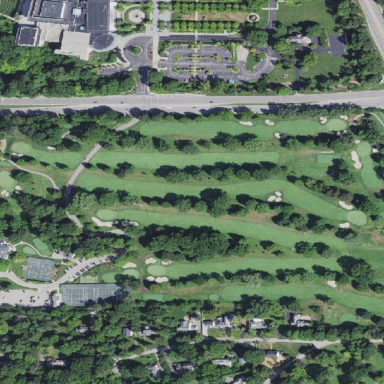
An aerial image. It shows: Golf course surrounded by greenery.